Question: I have a 2D numpy array that I want to plot in a colorbar. I am having trouble changing the axis so that they display my dataset. The vertical axis goes 'down' from 0 to 100, whereas I want it to go 'up' from 0.0 to 0.1. So I need to do two things:
- -
Here is an example of what my colorbar plot currently looks like:

And here is the code:
'''
data = np.load('scorr.npy')
(x,y) = np.unravel_index(data.argmax(), data.shape)
max=data[x][y]
fig = plt.figure()
ax = fig.add_subplot(111)
cax = ax.imshow(data, interpolation='nearest')
cbar = fig.colorbar(cax, ticks=[-max, 0, max])
cbar.ax.set_yticklabels([str(-max), '0', str(max)])
plt.show()
'''
Does anybody have any suggestions? Thanks in advance!
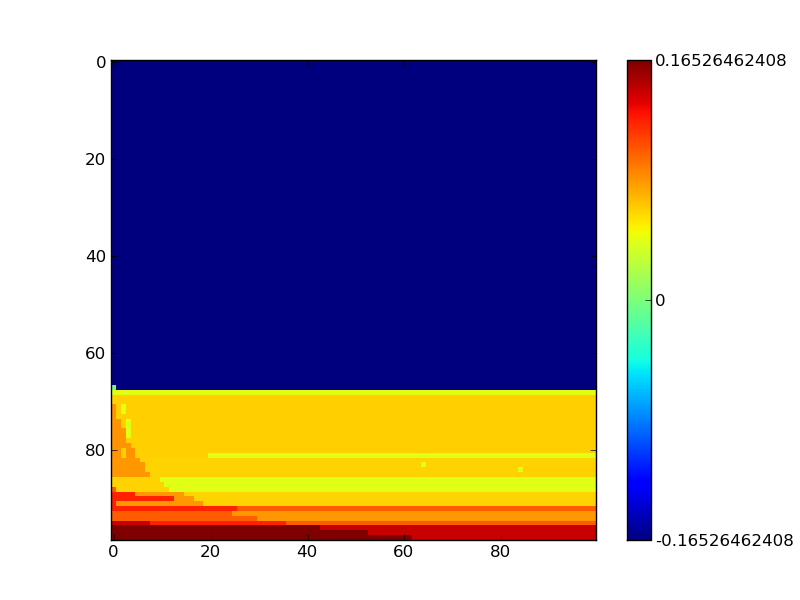
Answer: You want to look at the imshow options "origin" and "extent", I think.
'''
import matplotlib.pyplot as plt
import numpy as np
x,y = np.mgrid[-2:2:0.1, -2:2:0.1]
data = np.sin(x)*(y+1.05**(x*np.floor(y))) + 1/(abs(x-y)+0.01)*0.03
fig = plt.figure()
ax = fig.add_subplot(111)
ticks_at = [-abs(data).max(), 0, abs(data).max()]
cax = ax.imshow(data, interpolation='nearest',
origin='lower', extent=[0.0, 0.1, 0.0, 0.1],
vmin=ticks_at[0], vmax=ticks_at[-1])
cbar = fig.colorbar(cax,ticks=ticks_at,format='%1.2g')
fig.savefig('out.png')
'''